Field crop: maize
Growth stage: 2
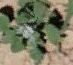
Species: chenopodium